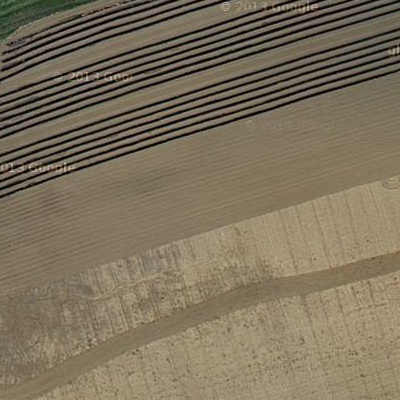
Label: Field